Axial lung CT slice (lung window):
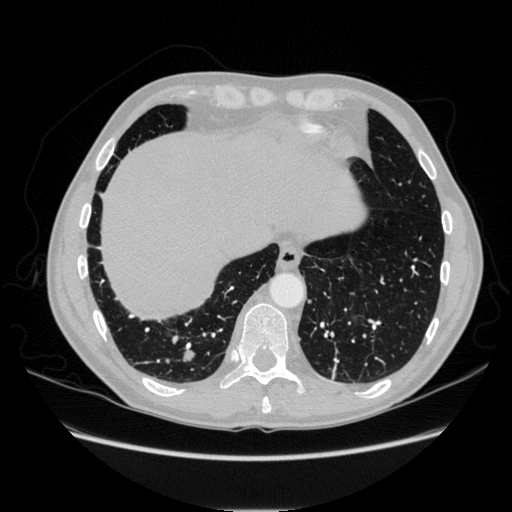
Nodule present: yes
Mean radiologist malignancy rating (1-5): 3.5